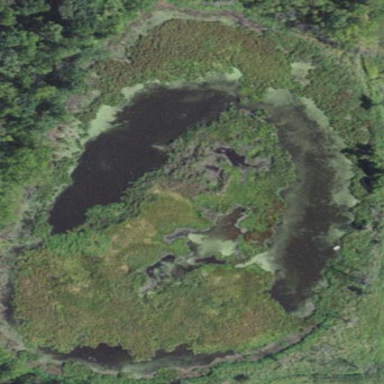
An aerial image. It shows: Serene pond surrounded by nature.